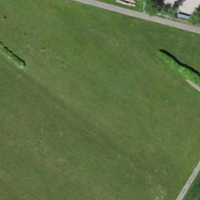
EUNIS habitat code: 24
Species observed at this site:
Anacamptis pyramidalis
Campanula patula